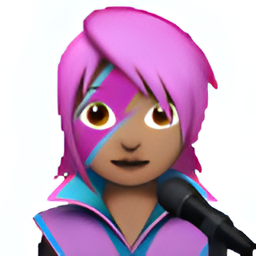
Name: female singer type 4
Emoji: 👩🏽‍🎤
Group: People & Body
Sub-group: person-role